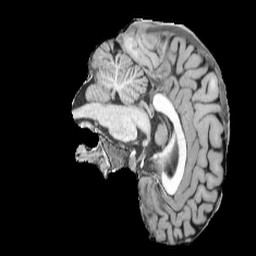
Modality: UNIT1
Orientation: sagittal